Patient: sex M, age 43
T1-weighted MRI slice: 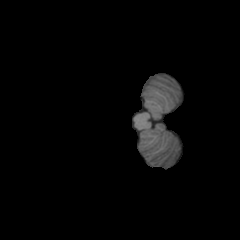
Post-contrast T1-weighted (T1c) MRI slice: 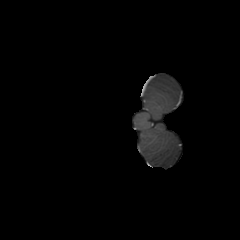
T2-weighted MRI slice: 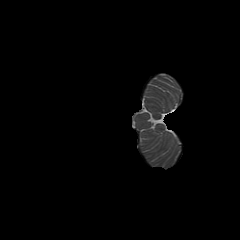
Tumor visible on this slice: no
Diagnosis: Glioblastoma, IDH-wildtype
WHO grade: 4